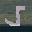
Label: 5